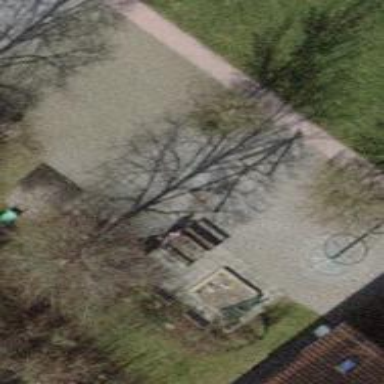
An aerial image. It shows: Playground area for leisure land.